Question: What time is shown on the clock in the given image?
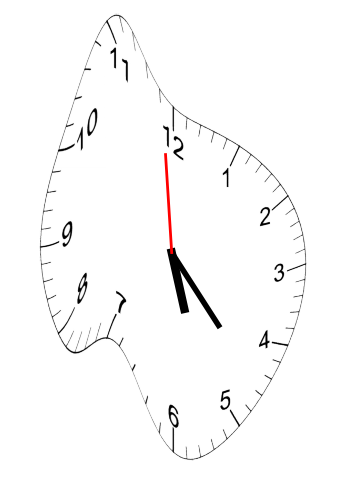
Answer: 05:22:59